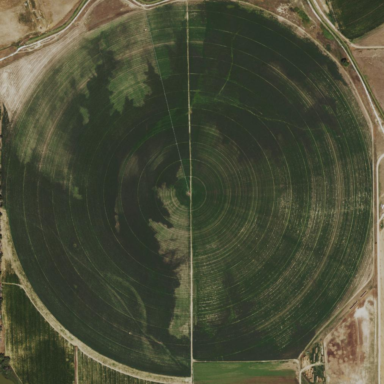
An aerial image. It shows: Farmland with pivot irrigation system.